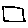
Label: square